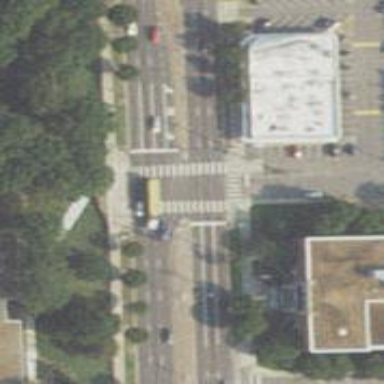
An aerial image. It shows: Footway with zebra crossing.